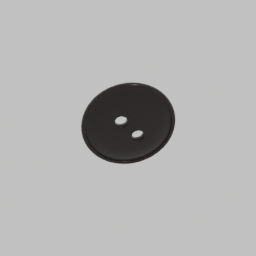
Label: people